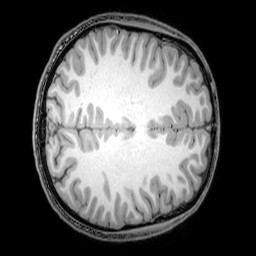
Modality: T1w
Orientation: axial
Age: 24
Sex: male
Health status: healthy
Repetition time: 0.081 s
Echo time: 0.037 s